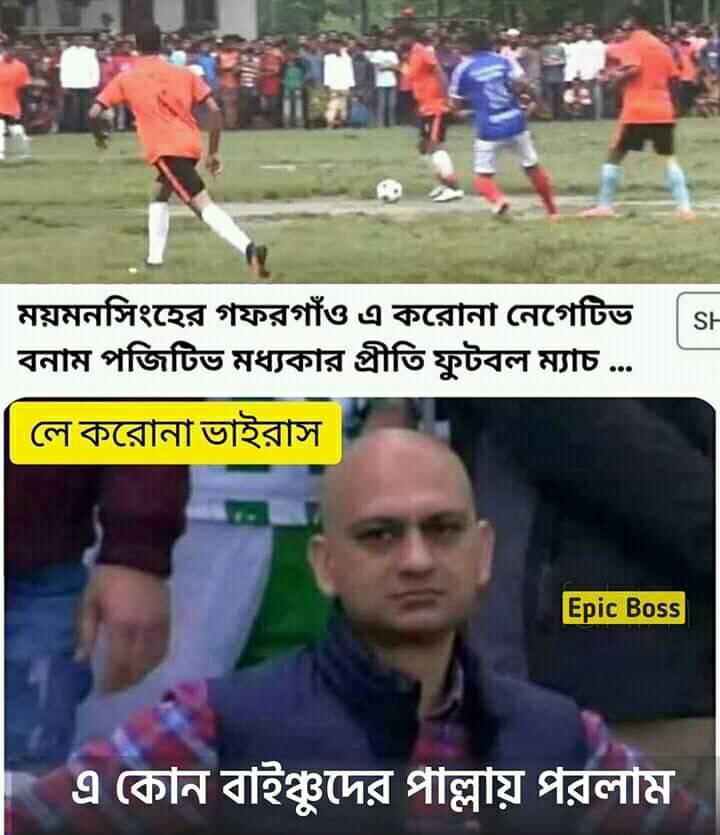
Caption: ময়মনসিংহের গফরগাঁও এ করোনা নেগেটিভ বনাম পজিটিভ মধ্যকার প্রীতি ফুটবল ম্যাচ...  লে করোনা ভাইরাস       এ কোন বাইঞ্চুদের পাল্লায় পরলাম
Label: hate